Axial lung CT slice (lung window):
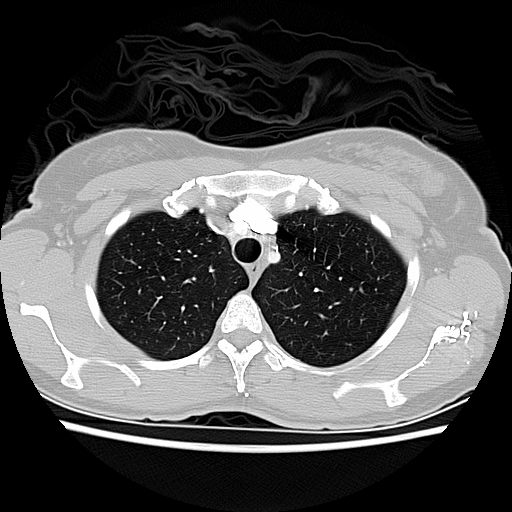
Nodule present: no